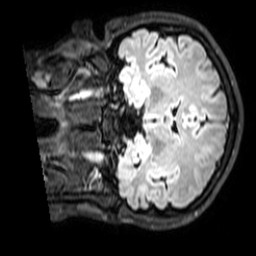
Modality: T1w
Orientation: coronal
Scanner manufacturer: philips
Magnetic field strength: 3 T
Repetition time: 4.8 s
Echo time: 0.2586 s